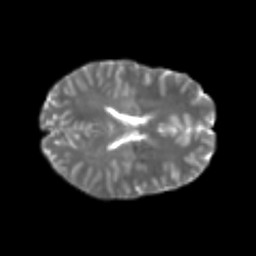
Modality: T2w
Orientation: axial
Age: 22
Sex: female
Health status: healthy
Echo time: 0.074 s